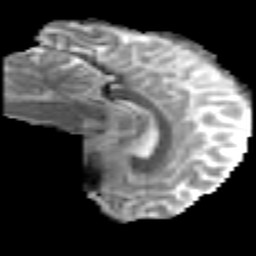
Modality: MD
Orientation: sagittal
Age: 39
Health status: ill
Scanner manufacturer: philips
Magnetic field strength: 3 T
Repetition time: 9 s
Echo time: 0.127 s